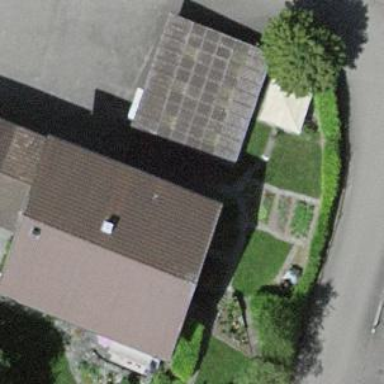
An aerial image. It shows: Garage building.